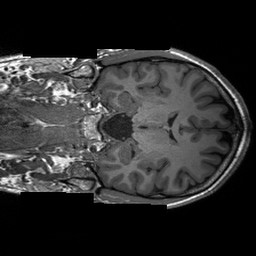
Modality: T1w
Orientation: coronal
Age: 36
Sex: male
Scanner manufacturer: siemens
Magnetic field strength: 3 T
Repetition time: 2.3 s
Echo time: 0.00233 s